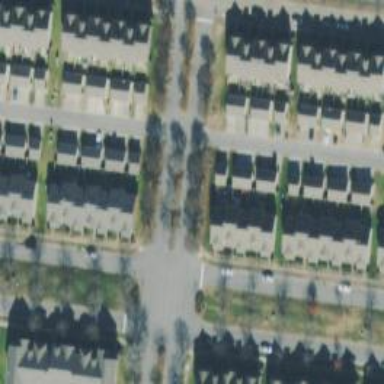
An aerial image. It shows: Alley classified as service road.